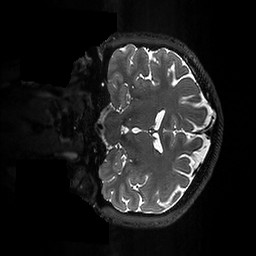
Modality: T2w
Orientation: coronal
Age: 35
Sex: male
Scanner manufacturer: ge
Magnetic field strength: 3 T
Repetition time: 3.202 s
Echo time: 0.06683 s